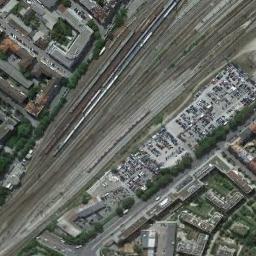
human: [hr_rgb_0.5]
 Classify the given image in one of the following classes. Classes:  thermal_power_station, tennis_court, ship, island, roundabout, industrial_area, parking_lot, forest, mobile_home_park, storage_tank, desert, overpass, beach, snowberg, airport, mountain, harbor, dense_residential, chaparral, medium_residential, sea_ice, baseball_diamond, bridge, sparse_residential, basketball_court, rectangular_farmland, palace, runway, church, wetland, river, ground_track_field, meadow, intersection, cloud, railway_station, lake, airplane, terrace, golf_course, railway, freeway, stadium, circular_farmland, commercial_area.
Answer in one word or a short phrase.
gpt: railway